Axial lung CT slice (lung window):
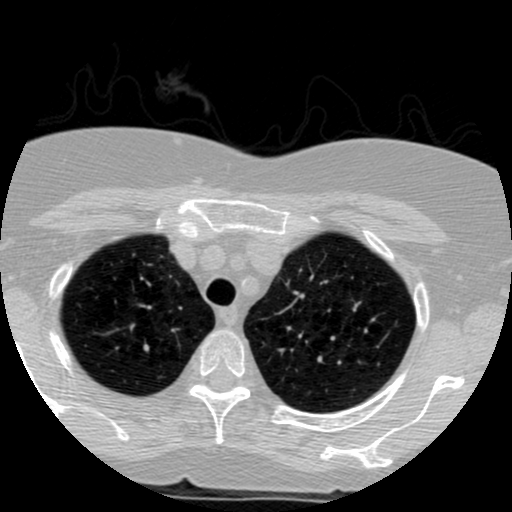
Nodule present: no